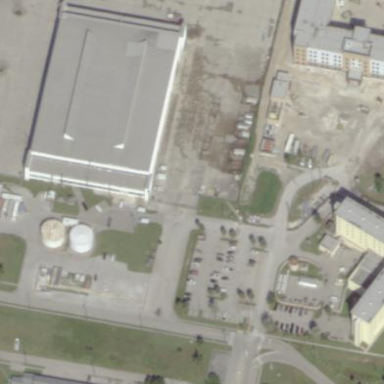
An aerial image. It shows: Hangar building located at airport.